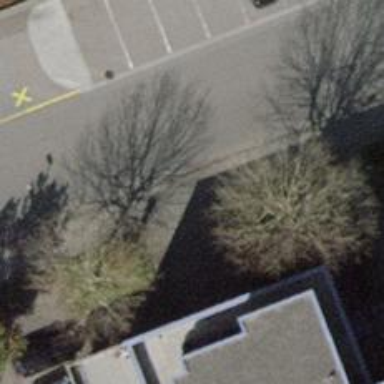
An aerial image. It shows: Sidewalk along the footway.